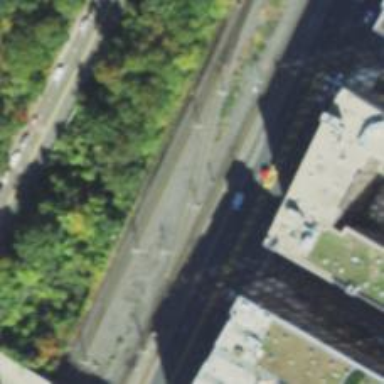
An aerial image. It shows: Light rail electrified with contact line.